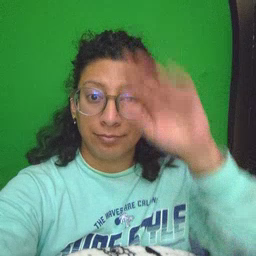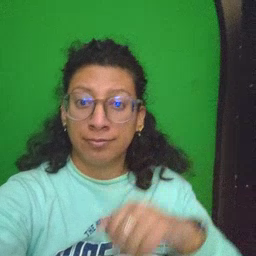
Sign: fireman